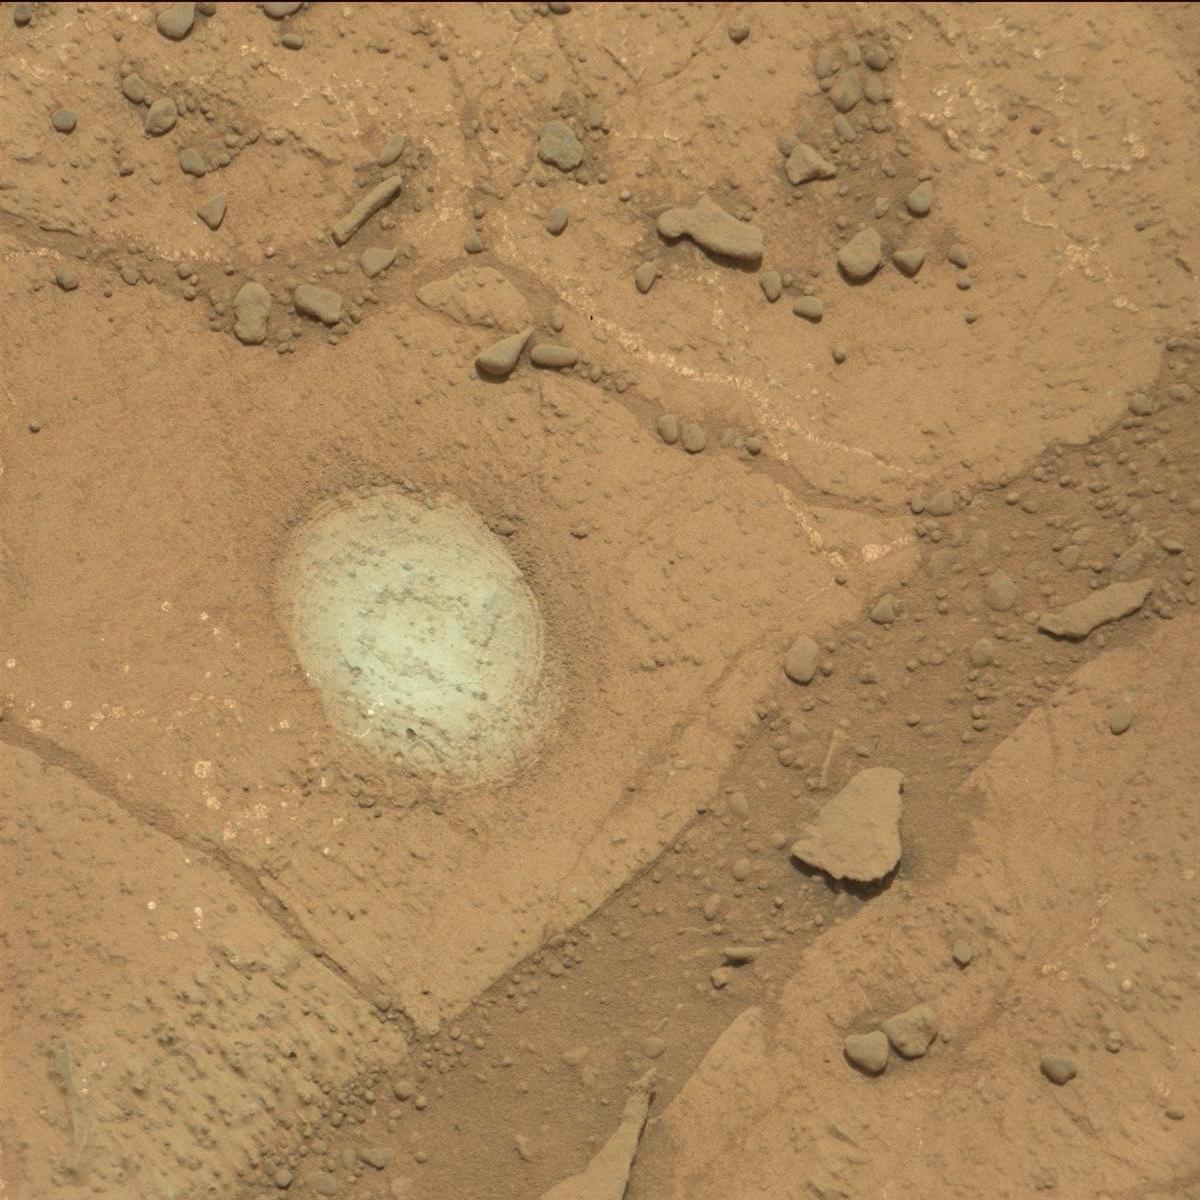
Terrain classes present: Bedrock, Hole, Rock, Sand / Soil